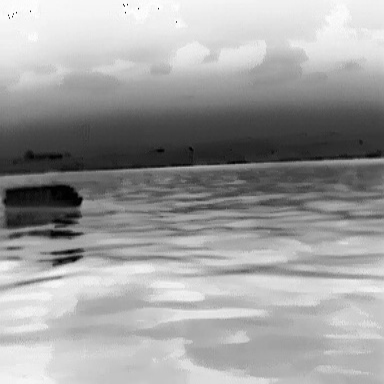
There is a fishing_boat in the infrared image.